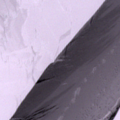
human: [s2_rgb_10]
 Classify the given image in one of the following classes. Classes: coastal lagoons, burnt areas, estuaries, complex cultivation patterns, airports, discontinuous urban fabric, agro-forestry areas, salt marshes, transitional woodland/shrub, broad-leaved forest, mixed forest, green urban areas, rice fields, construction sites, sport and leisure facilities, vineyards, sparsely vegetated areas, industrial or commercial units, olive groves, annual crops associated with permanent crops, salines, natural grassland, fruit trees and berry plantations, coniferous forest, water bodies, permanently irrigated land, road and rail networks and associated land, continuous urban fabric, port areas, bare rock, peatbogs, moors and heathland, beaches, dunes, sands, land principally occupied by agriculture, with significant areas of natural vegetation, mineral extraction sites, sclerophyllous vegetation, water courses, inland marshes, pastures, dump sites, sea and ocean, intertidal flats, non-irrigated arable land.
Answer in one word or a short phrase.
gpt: sea and ocean